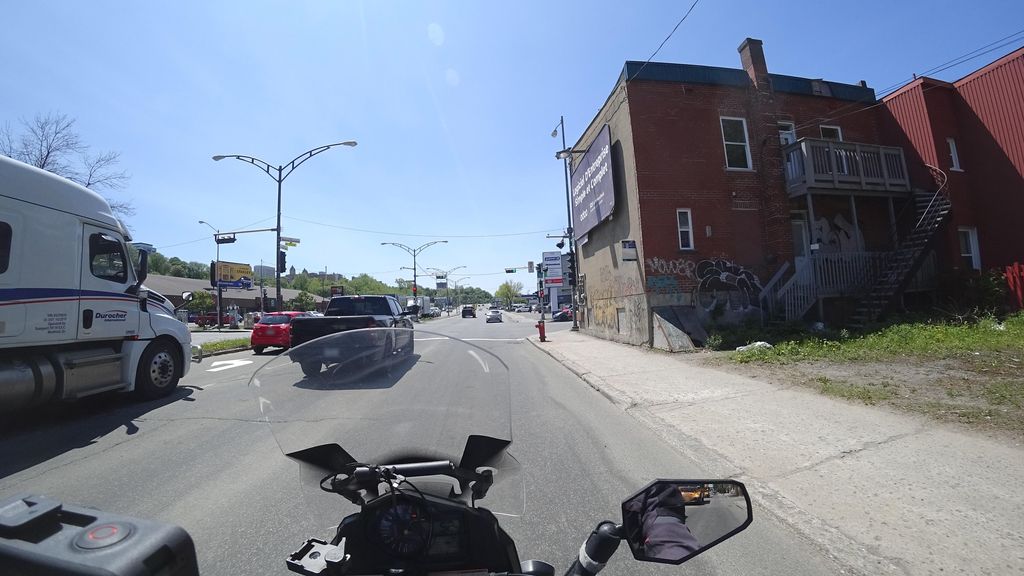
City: quebec_city